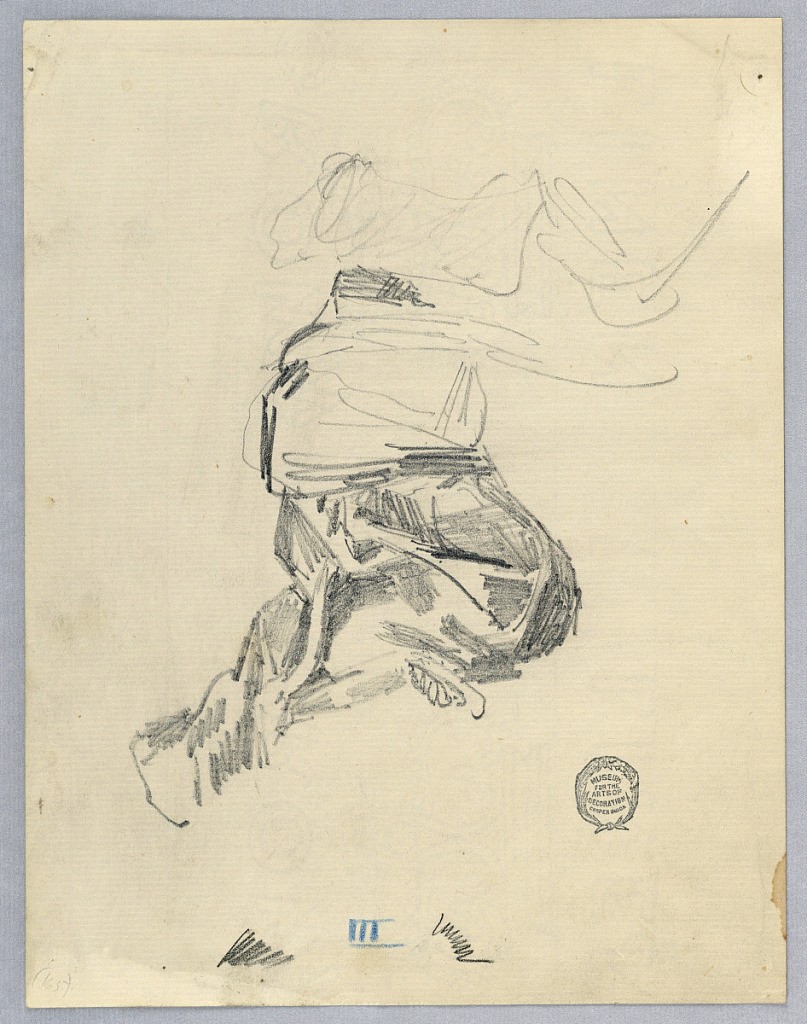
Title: Study of Drapery
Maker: Francis Augustus Lathrop, American, 1849–1909
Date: ca. 1895
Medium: Black crayon on cream laid paper
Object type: Drawing
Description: Drapery on a figure, probably an angel.